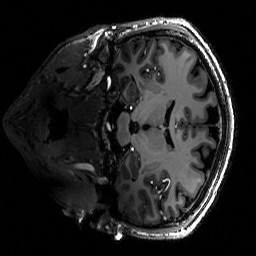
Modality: T1w
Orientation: coronal
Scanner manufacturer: siemens
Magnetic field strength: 6.98 T
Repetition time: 2.5 s
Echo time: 0.00191 s